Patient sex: F
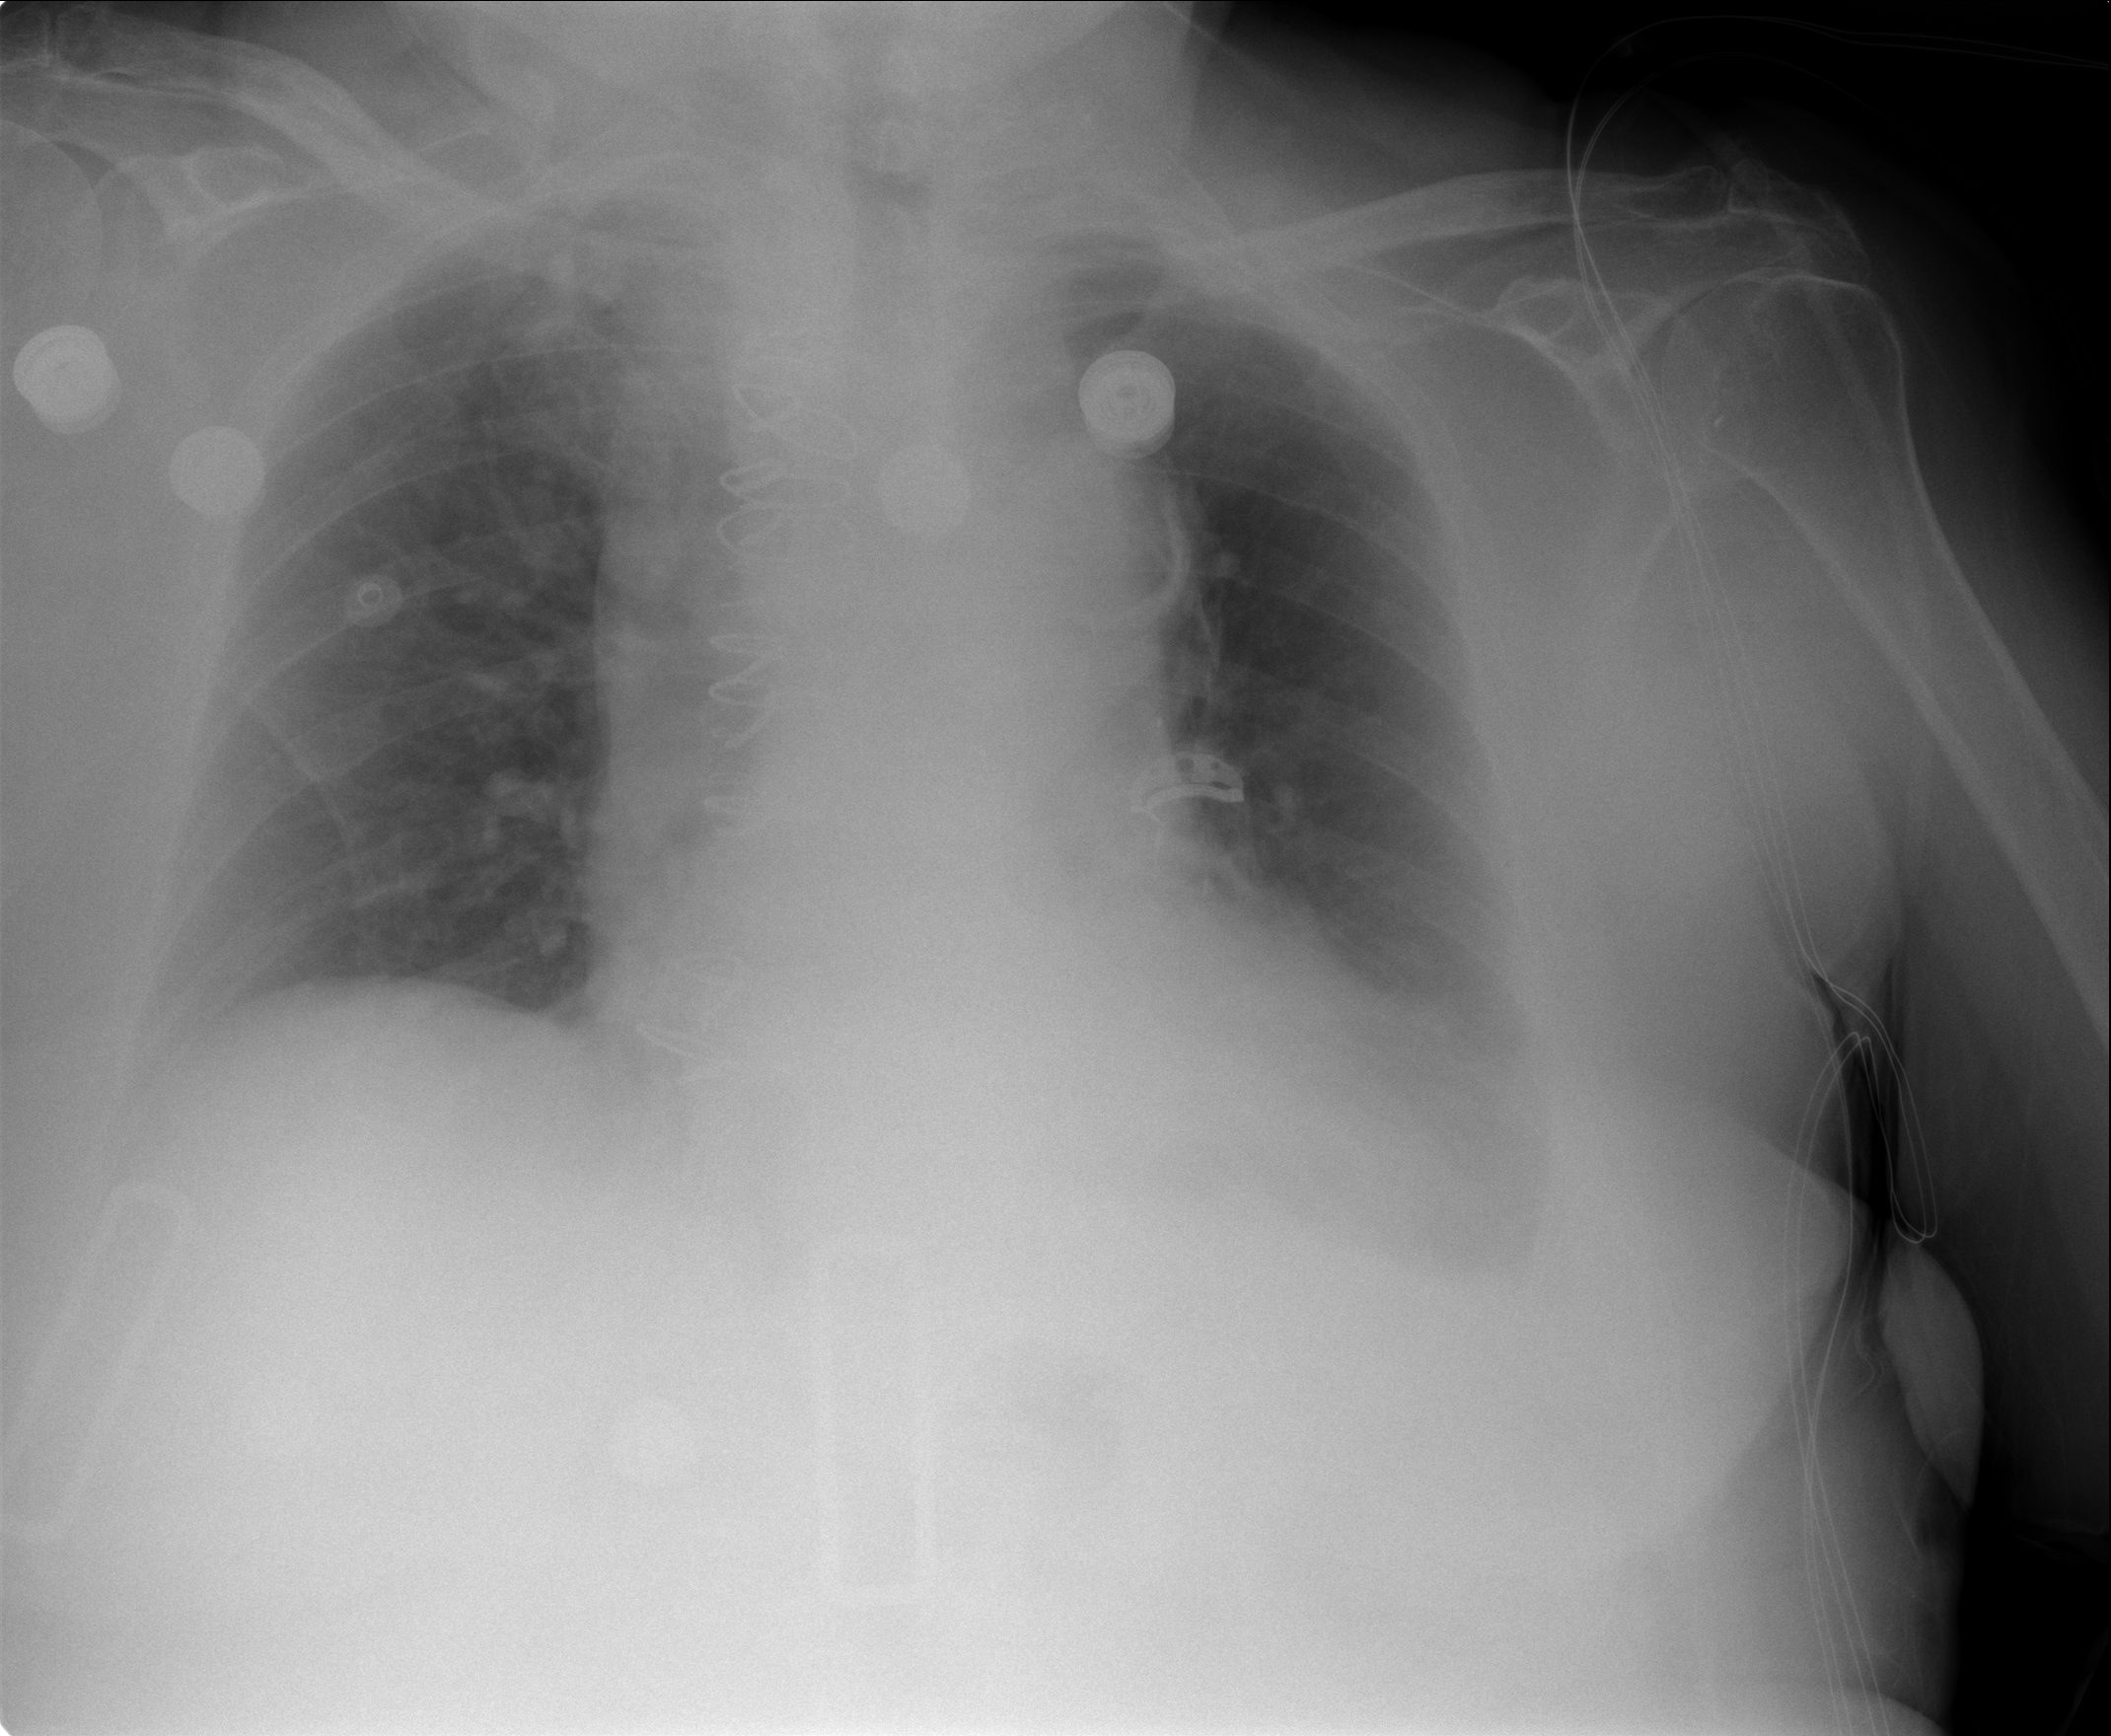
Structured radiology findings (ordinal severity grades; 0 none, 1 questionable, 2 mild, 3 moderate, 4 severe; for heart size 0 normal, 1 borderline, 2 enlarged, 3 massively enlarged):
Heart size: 2
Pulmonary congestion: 0
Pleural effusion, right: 2
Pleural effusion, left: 2
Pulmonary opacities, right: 0
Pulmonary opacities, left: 0
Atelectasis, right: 2
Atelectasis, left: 2